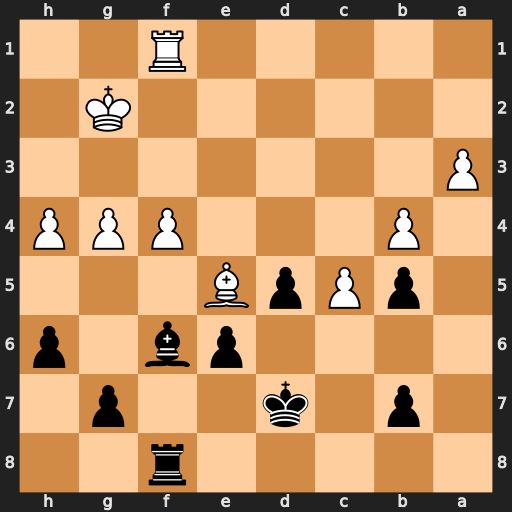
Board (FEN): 5r2/1p1k2p1/4pb1p/1pPpB3/1P3PPP/P7/6K1/5R2
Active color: b
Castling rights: -
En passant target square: -
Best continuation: Bxe5 fxe5 Rxf1